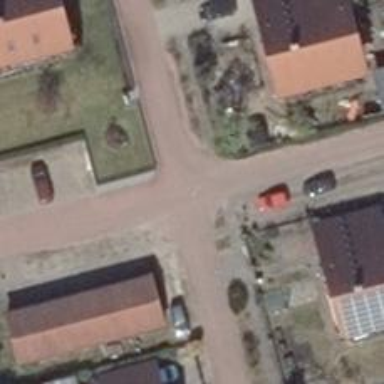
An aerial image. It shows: Residential road.